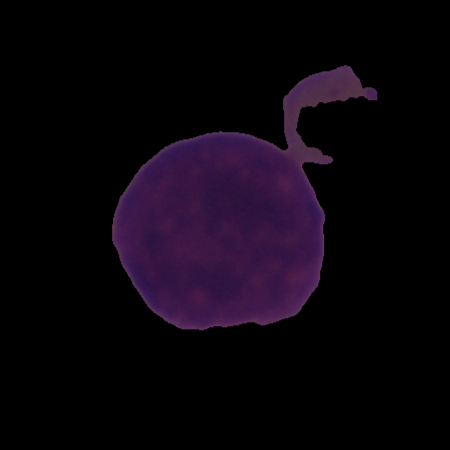
Label: cancer